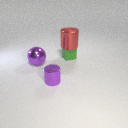
small purple metal cylinder to the right of large purple metal sphere